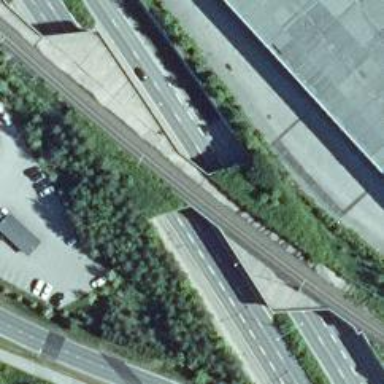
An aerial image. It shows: Bridge used by trains with continuous electrified contact lines.